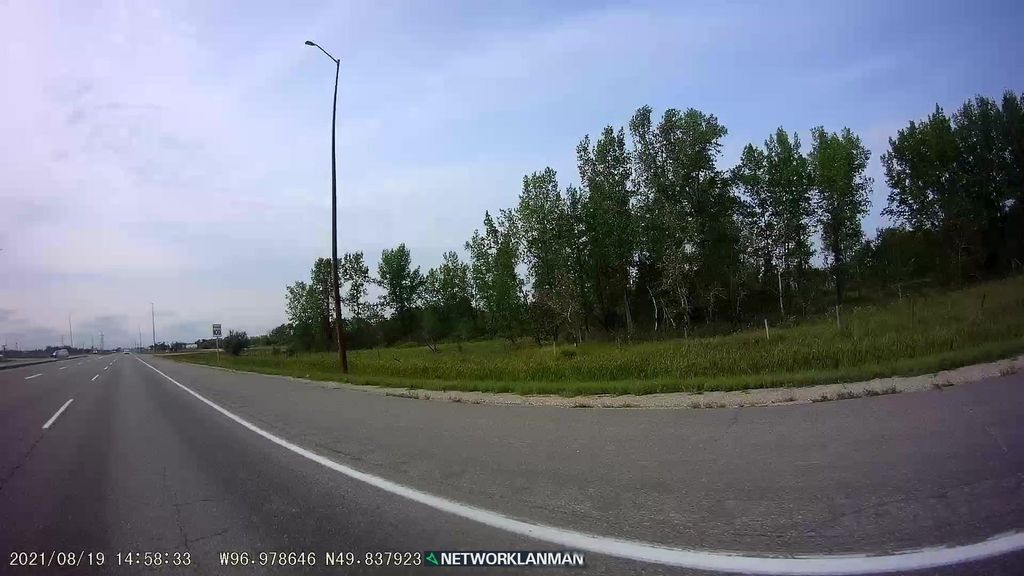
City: winnipeg